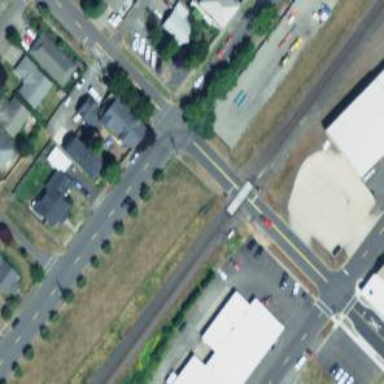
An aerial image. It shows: Secondary road with sidewalk on the left.